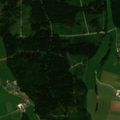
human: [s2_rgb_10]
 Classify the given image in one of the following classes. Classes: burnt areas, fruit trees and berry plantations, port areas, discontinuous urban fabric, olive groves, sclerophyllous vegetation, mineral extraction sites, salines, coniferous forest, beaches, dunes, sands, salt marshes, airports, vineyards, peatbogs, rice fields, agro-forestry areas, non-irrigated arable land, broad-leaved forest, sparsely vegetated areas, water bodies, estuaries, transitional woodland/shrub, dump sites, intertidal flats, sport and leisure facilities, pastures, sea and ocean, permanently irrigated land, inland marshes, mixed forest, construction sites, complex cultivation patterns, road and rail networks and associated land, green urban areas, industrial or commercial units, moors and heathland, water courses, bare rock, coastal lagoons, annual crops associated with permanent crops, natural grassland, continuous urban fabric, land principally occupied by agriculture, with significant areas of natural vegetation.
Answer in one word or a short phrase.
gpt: non-irrigated arable land, pastures, coniferous forest, transitional woodland/shrub